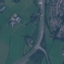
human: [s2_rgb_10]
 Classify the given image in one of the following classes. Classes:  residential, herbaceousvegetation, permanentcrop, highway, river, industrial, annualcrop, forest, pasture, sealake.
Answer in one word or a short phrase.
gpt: Highway